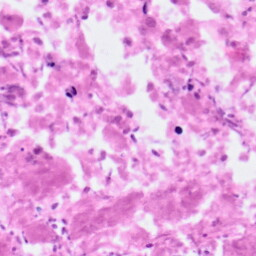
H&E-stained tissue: Pancreatic